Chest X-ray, AP view. Patient: 58 years old, sex M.
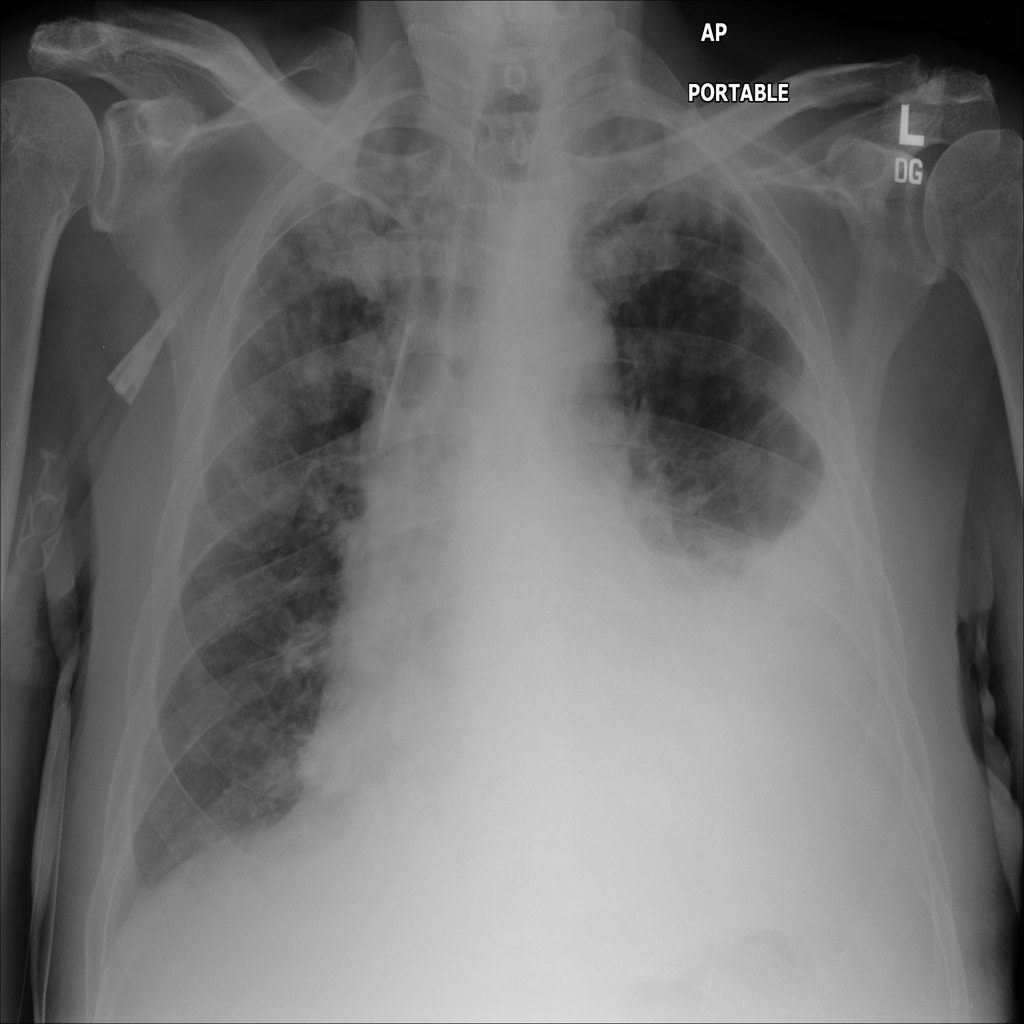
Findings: Effusion